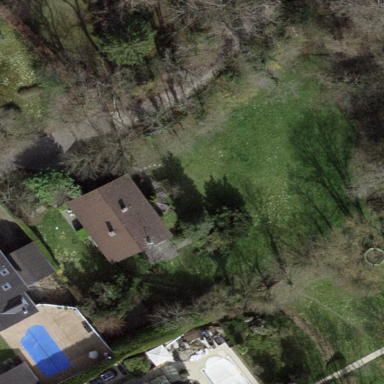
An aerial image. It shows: Garden enclosed by fence.